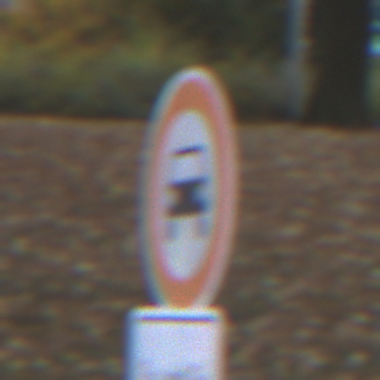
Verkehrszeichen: VerbotKraftwagen
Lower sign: ZeitangabenMitBeschraenkungAufWochentage8
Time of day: MorningAfternoon
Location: Outdoor (Urban)
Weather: Overcast
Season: NotSpecified
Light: Natural